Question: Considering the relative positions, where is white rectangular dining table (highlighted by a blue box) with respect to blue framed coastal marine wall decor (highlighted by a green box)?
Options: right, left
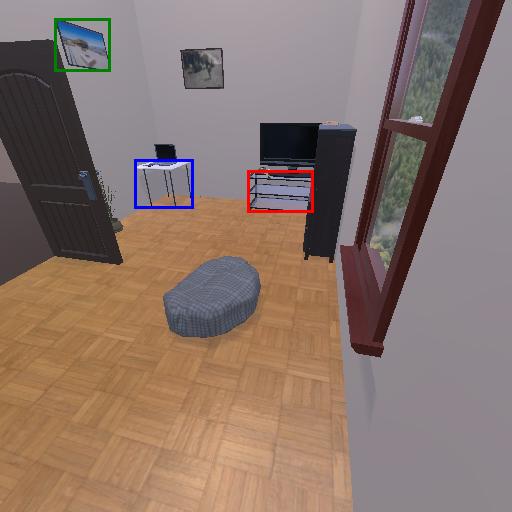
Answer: right